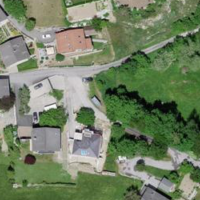
EUNIS habitat code: 55
Species observed at this site:
Sambucus nigra